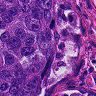
Metastatic tissue present: yes